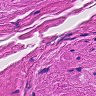
Metastatic tissue present: no